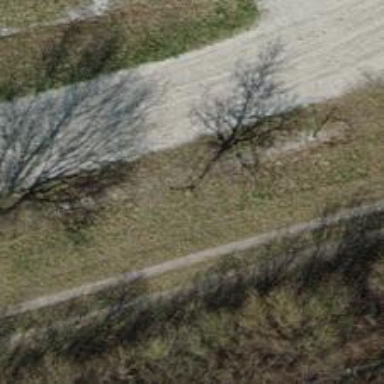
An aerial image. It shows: Deciduous tree along avenue.